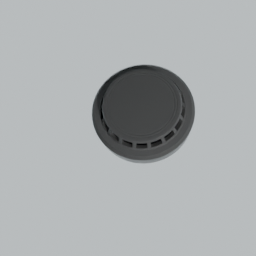
Label: electronics